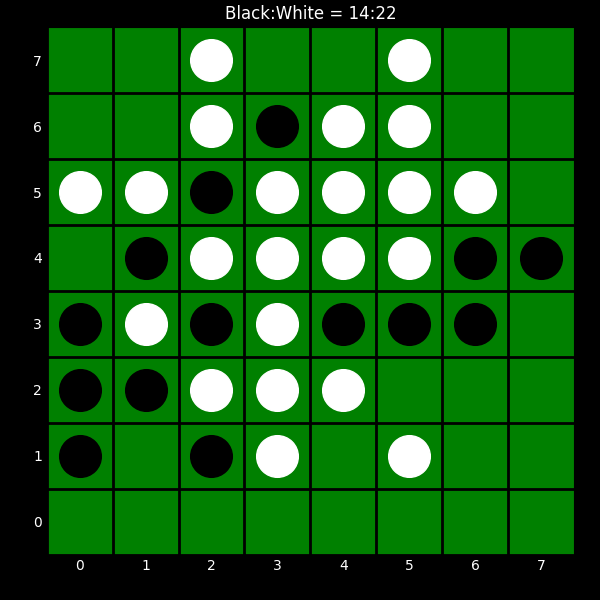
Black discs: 14
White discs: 22